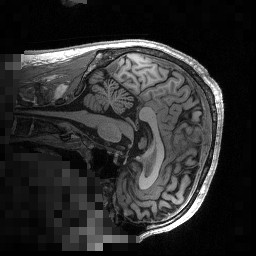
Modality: T1w
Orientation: sagittal
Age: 60
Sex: male
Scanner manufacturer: siemens
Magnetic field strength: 3 T
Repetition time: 2.53 s